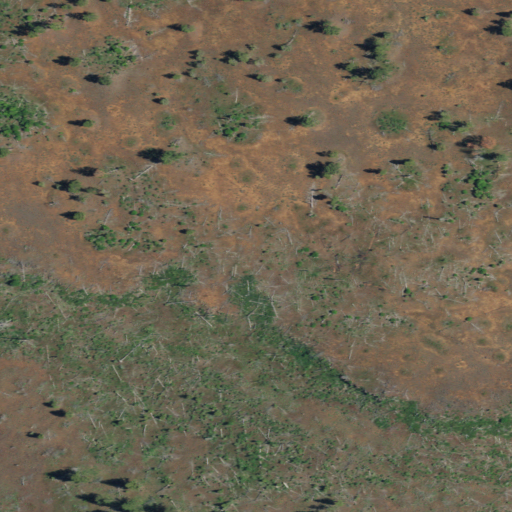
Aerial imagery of mountain in Oregon named Collins Butte containing shrub, grassland, and evergreen forest